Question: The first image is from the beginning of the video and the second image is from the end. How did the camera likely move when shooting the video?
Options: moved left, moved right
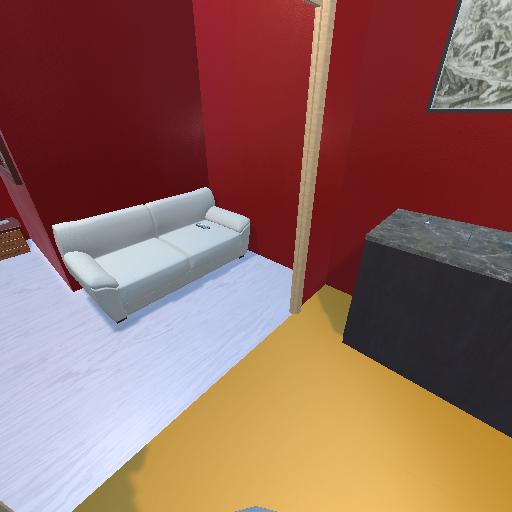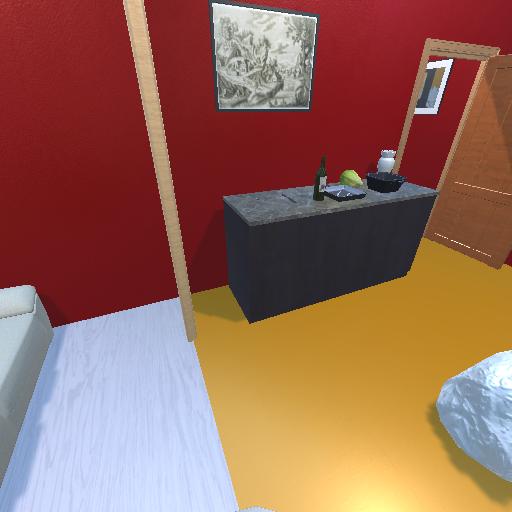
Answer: moved left